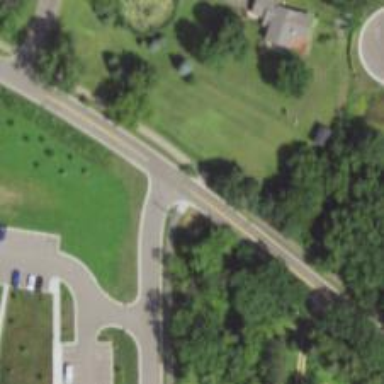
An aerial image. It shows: Asphalt cycleway with unmarked crossing.